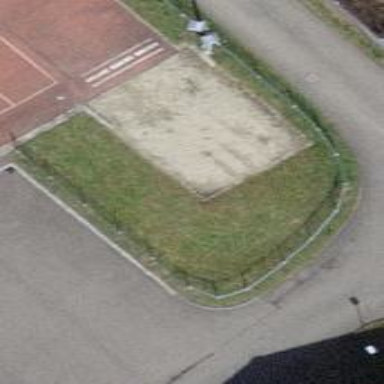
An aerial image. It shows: Long jump pit located in leisure land area.